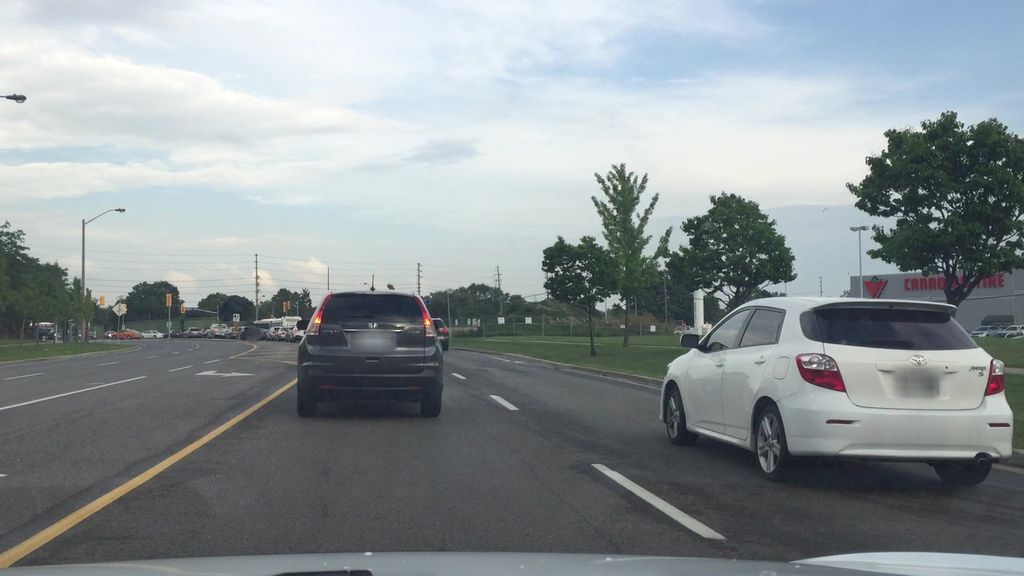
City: toronto